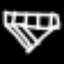
Label: diamond